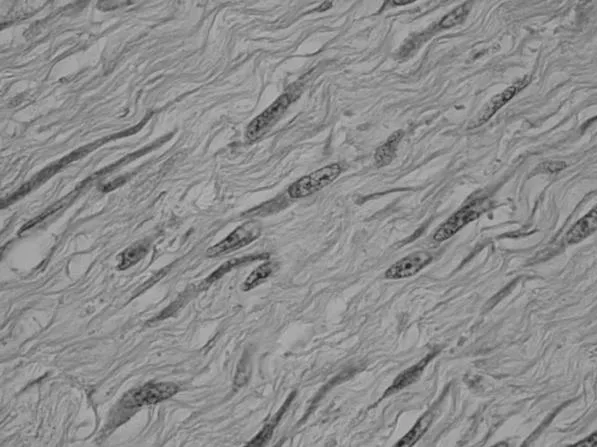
Photomicrograph showing the tumor composed of uniform spindled proliferation with moderate account of collagen fibers (hematoxylin and eosin x400).
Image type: pathology (h&e)